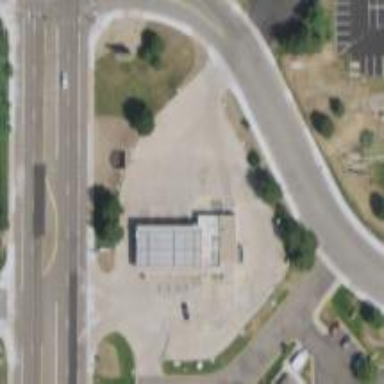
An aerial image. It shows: Convenience shop.